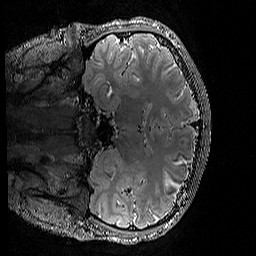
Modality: T2w
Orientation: coronal
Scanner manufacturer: siemens
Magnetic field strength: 3 T
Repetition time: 3.2 s
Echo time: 0.428 s